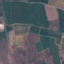
Land use / land cover: PermanentCrop